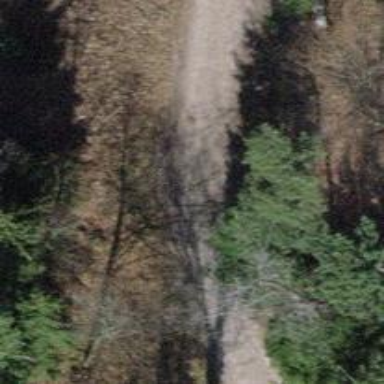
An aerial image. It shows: Track with compacted grade 2 surface.